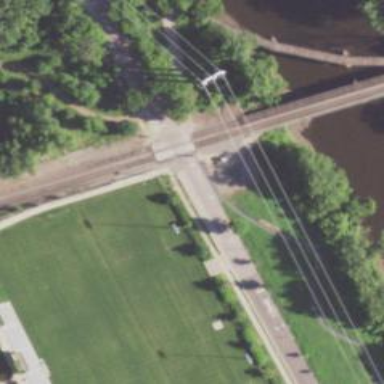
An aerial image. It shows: Crossing for the railway.